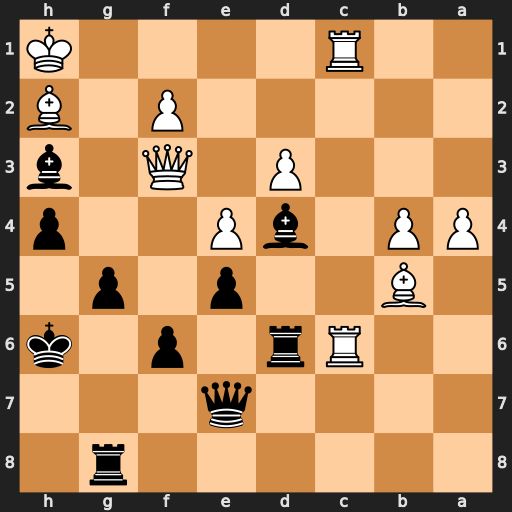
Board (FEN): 6r1/4q3/2Rr1p1k/1B2p1p1/PP1bP2p/3P1Q1b/5P1B/2R4K
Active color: b
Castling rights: -
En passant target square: -
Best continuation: g4 Qf5 Rg5 Qc8 Rd8 Qe6 Qxe6